Field crop: maize
Growth stage: 2
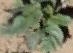
Species: datura